Question: I have this simple code:
'''
<html style = "height: 100%;">
<head>
<meta http-equiv = 'Content-Type' content = 'text/html; charset = windows-1251' />
<title>test bg</title>
</head>
<body style = "height: 100%; margin: 0px;">
<div id = 'div_0' style = "width: 100%; height: 100%; background-size: contain; -ms-behavior: url(backgroundsize.htc); background-repeat: no-repeat; background-position: center center; background-image: url(storage/zast_800x600.jpg);"></div>
</body>
</html>
'''
No any errors when page is loaded. But background acts same as without this thing.
'.htaccess' and 'backgroundsize.htc' is in same folder with html page. I run this file locally by double clicking html page.

I am using <URL> as reference
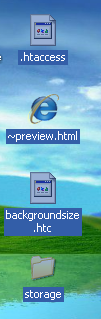
Answer: '.htaccess''.htc'<URL>
Turns out the real answer was found on GitHub elsewhere. The asker wasn't running in Standards mode, causing the 'ms-behavior:' declaration to fail; Quirks mode only recognizes 'behavior:'.